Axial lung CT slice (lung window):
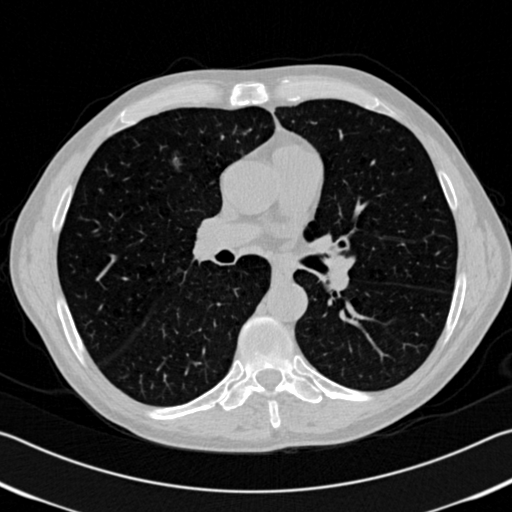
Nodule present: yes
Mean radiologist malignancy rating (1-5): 3